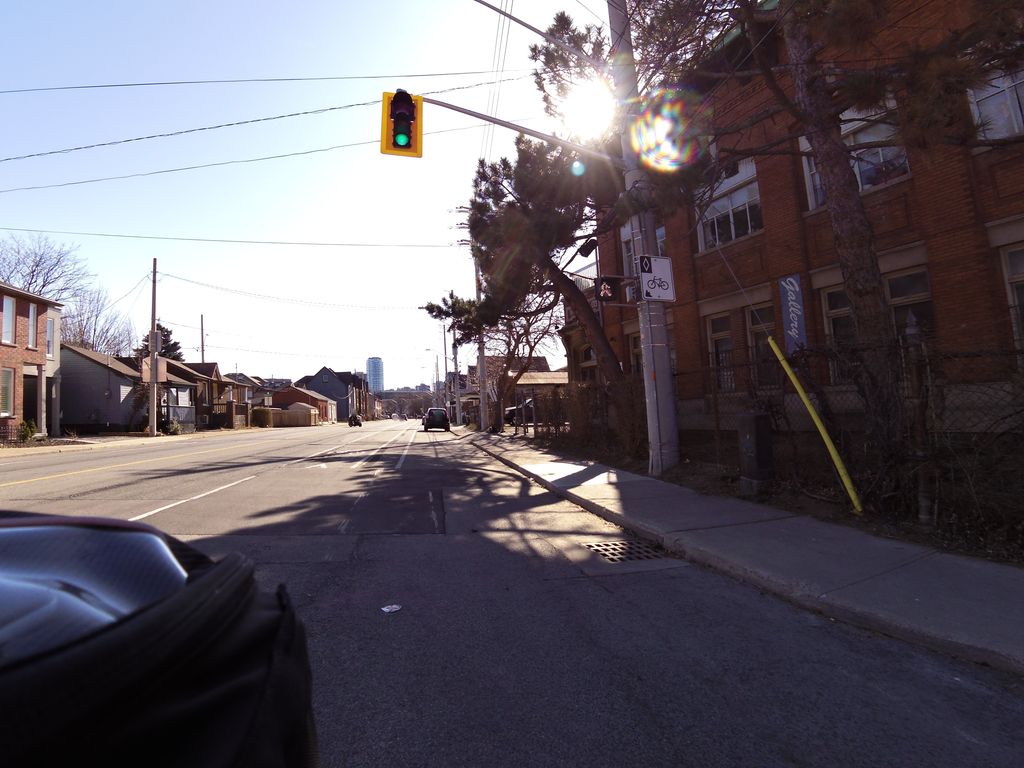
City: hamilton